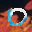
Label: 0